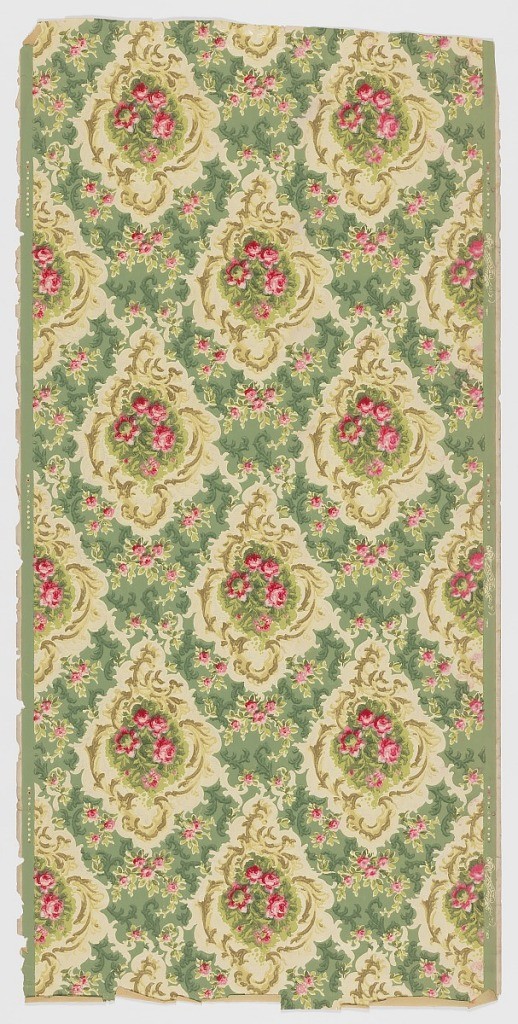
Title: Sidewall
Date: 1905–1915
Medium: Machine-printed
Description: Very dense pattern, with floral medallions closely spaced, forming a trellis or diamond diaper design. Printed in red, green, tan and off-white on green ground.